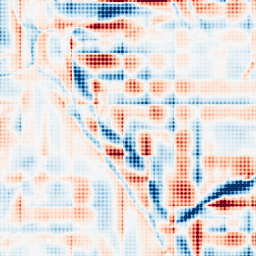
Category: wavelet
Decomposition family: wavelet_dwt
Decomposition parameters: wavelet: db2
level: 5
Upsampling method: sinc_blackman
Upsampling parameters: scale: 4
kernel_size: 4
Upsampling scale: 4